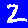
Digit: 2